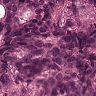
Metastatic tissue present: yes